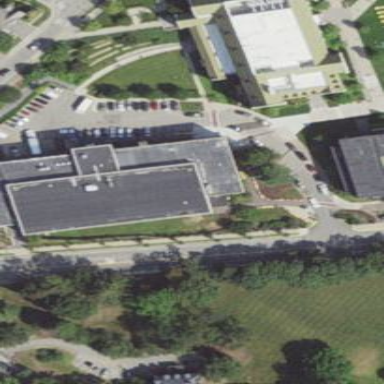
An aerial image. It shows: Dining hall building.